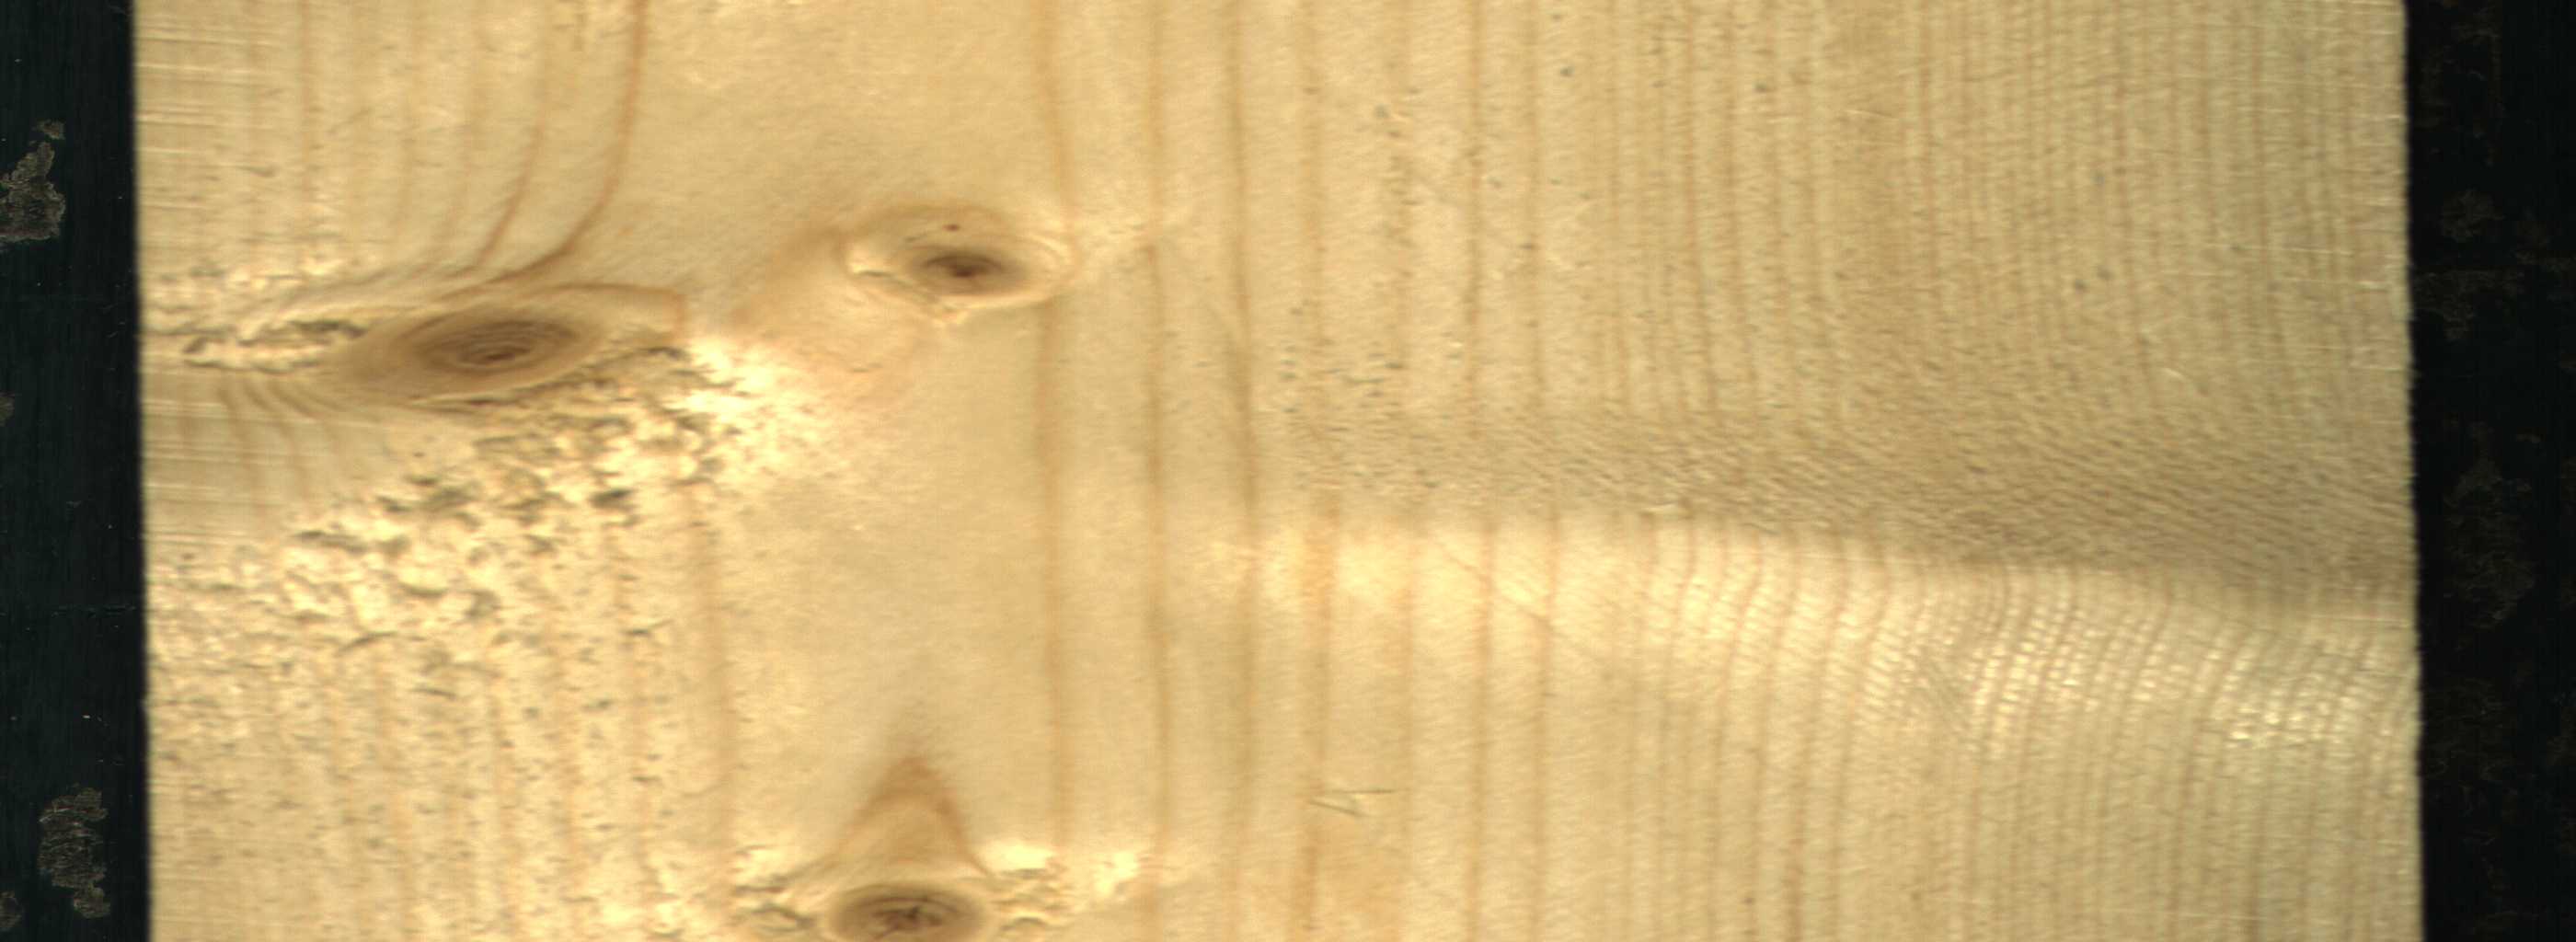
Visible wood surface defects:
Live_Knot
Live_Knot
Live_Knot